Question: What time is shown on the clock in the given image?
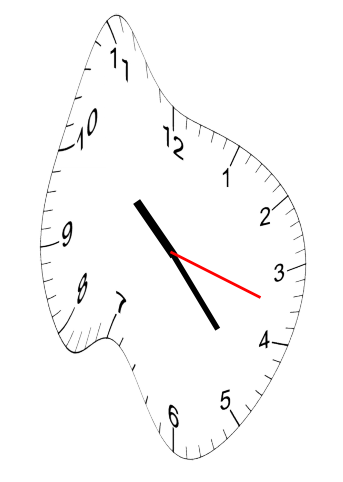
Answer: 10:23:18